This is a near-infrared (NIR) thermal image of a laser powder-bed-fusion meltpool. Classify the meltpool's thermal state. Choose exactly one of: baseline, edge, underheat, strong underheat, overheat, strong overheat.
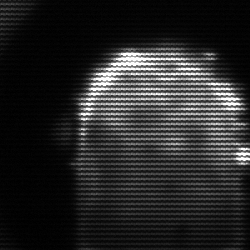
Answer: baseline